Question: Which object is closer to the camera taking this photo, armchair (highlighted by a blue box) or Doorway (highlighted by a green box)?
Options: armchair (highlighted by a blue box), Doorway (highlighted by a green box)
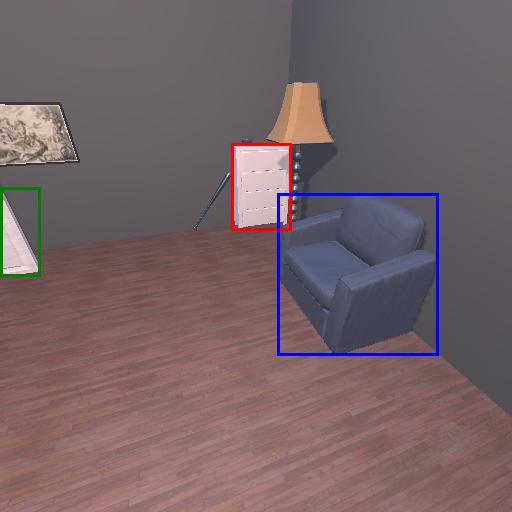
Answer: armchair (highlighted by a blue box)